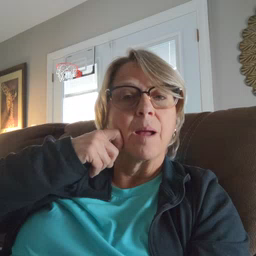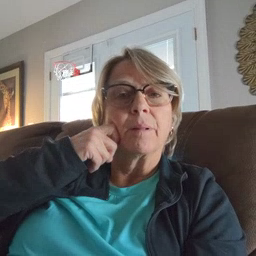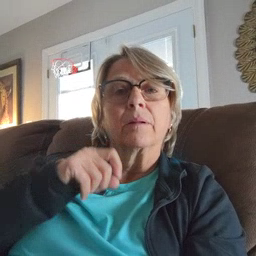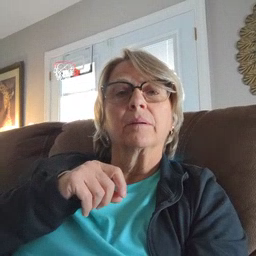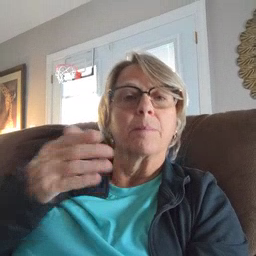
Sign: apple